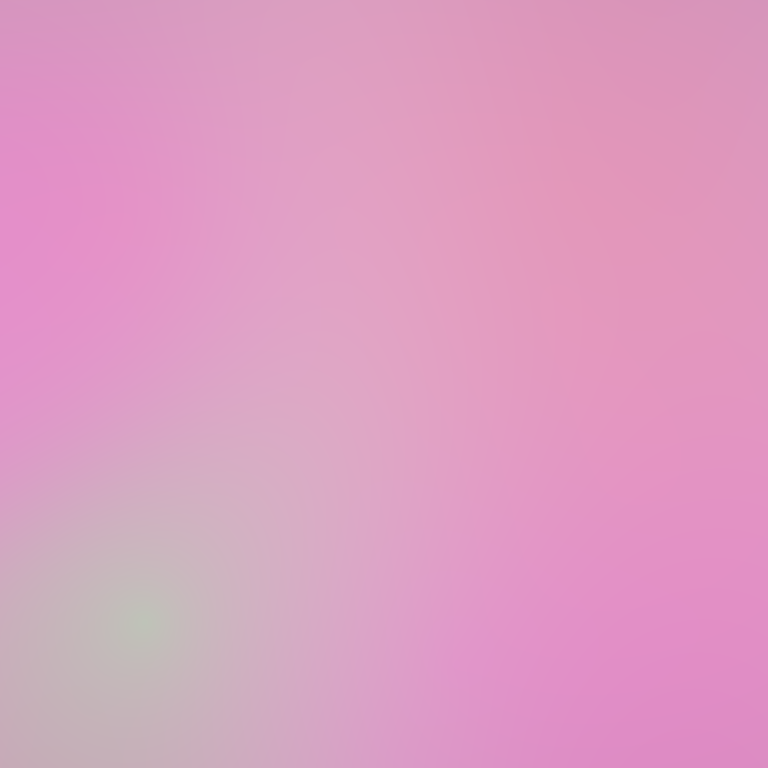
Abstract light effect, smooth gradient from soft pink to light green, calm atmosphere, diffuse glow, no room, no furniture, no objects.